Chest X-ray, AP view. Patient: 45 years old, sex F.
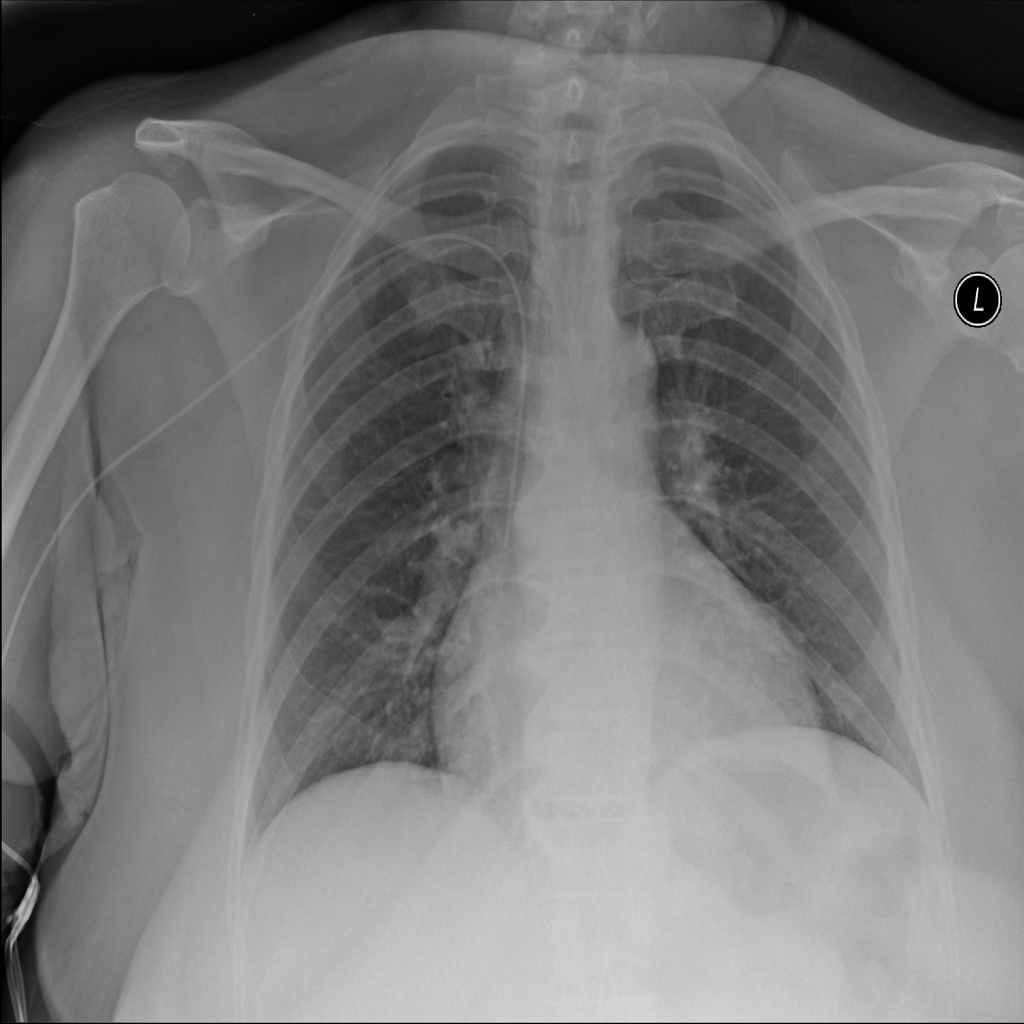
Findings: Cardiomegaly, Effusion